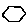
Label: hexagon